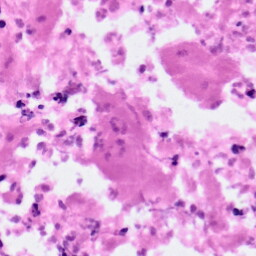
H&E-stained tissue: Pancreatic